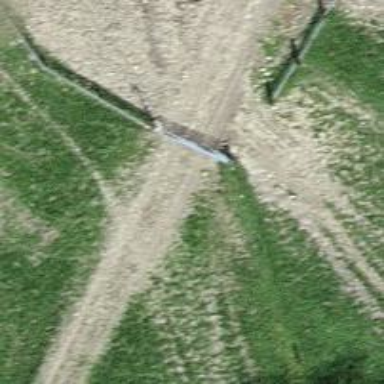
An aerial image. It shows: Gate.